Question: After much poking around online, I've found lots of advice and examples for using CSS to style submit buttons, but they all result in rectangular buttons. I want to make a non-rectangular button that automatically sizes itself to fit the button legend. Specifically, I want the button to look like this (plus or minus the rounded corners):

Any suggestions?
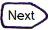
Answer: Totally possible with border radius, but you will have to submit with JavaScript instead of the '<button>' element.
For instance:
'''
.icon {
background-color: lightblue;
width: 100px;
padding: 4px;
margin: 10px;
border-top-left-radius: 10px;
-moz-border-radius-topleft: 10px;
border-bottom-left-radius: 10px;
-moz-border-radius-bottomleft: 10px;
border-top-right-radius: 60px 22px;
-moz-border-radius-topright: 60px 22px;
border-bottom-right-radius: 60px 22px;
-moz-border-radius-bottomright: 60px 22px;
}
'''
Makes:

See it live:
<URL>